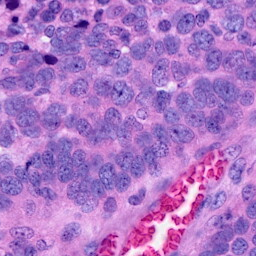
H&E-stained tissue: Ovarian